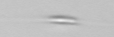
Label: Cylindrotheca_morphotype1